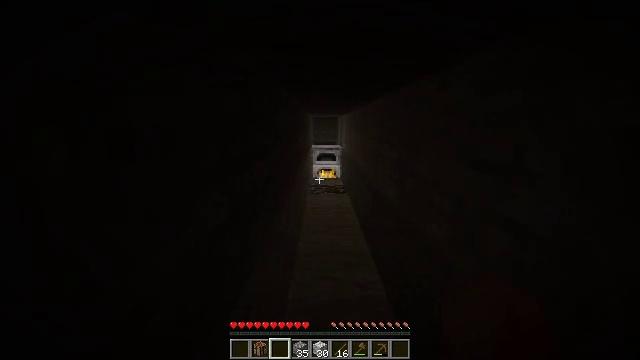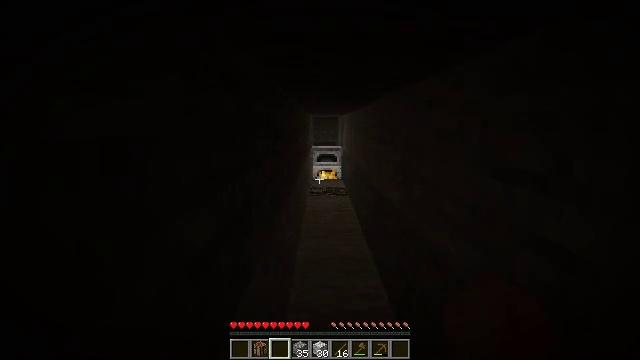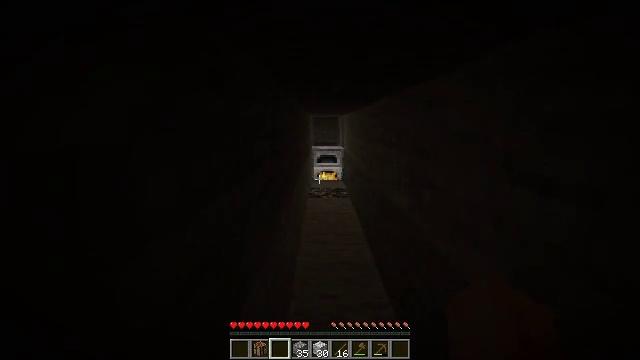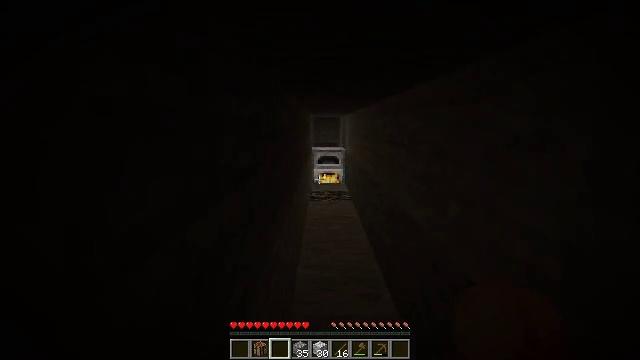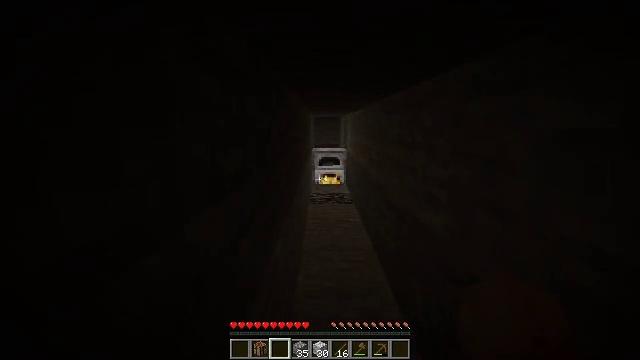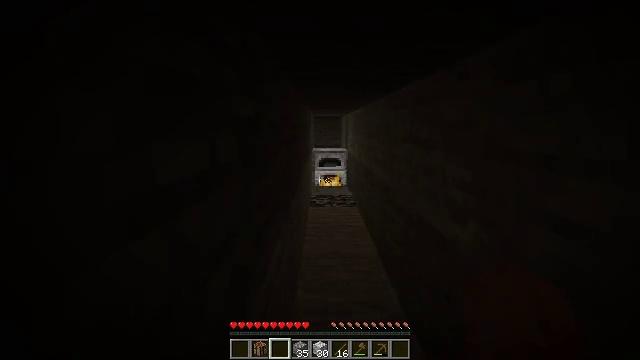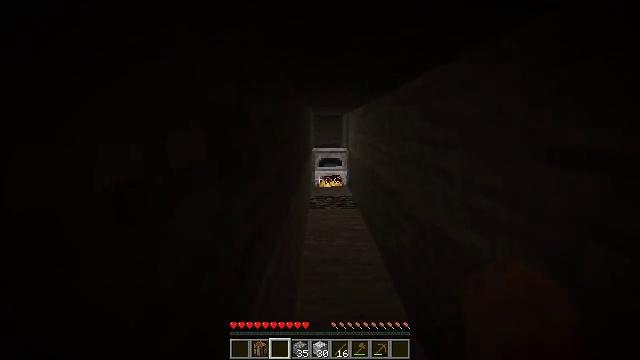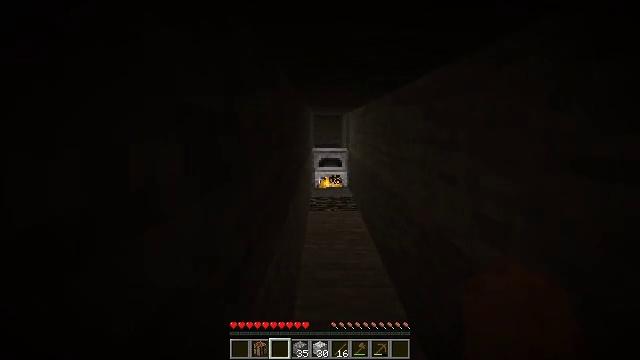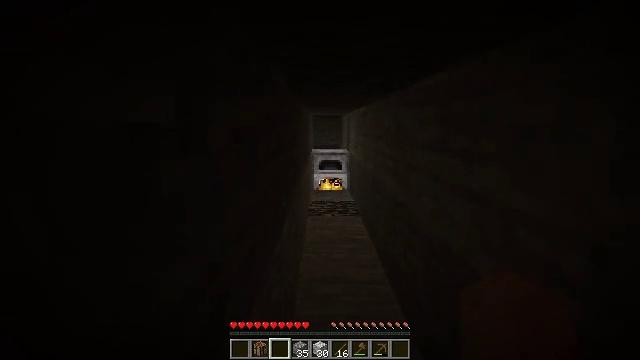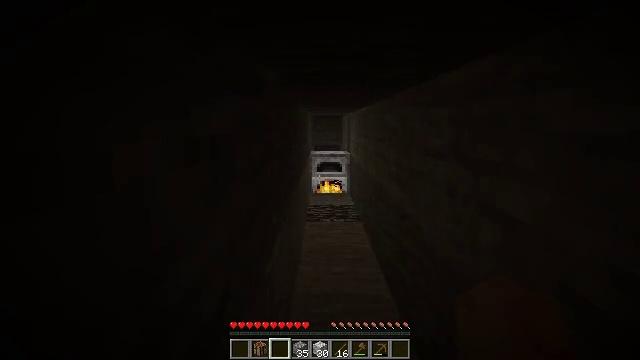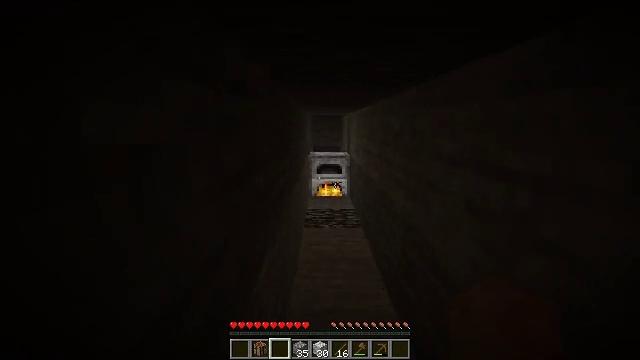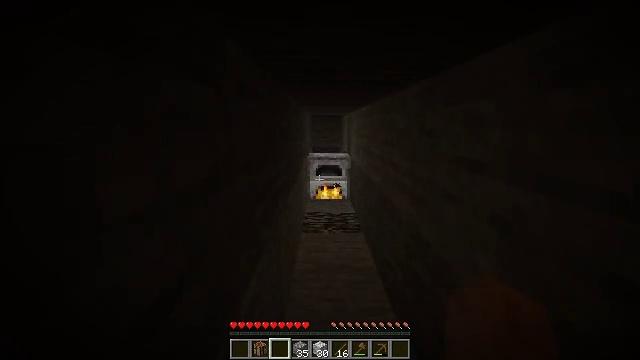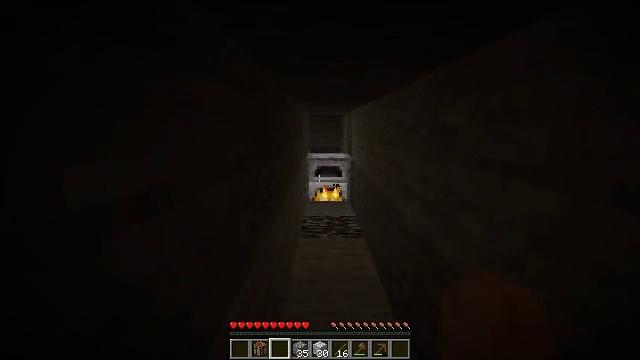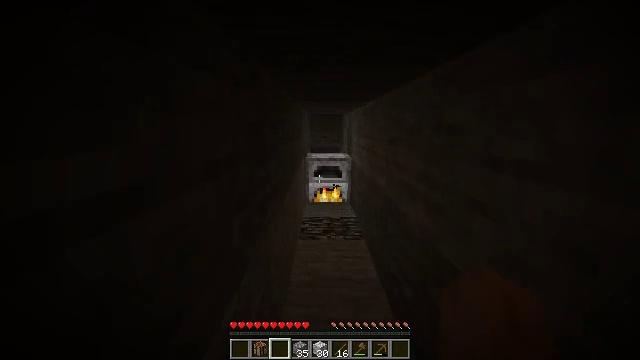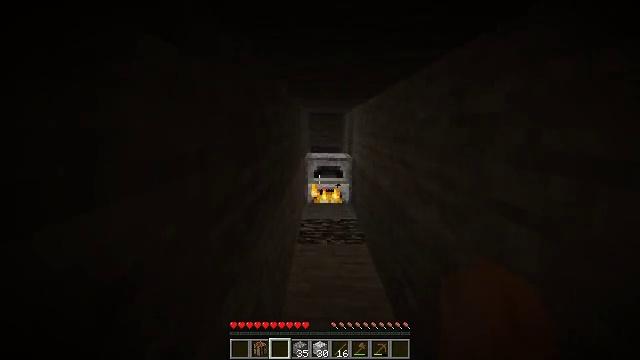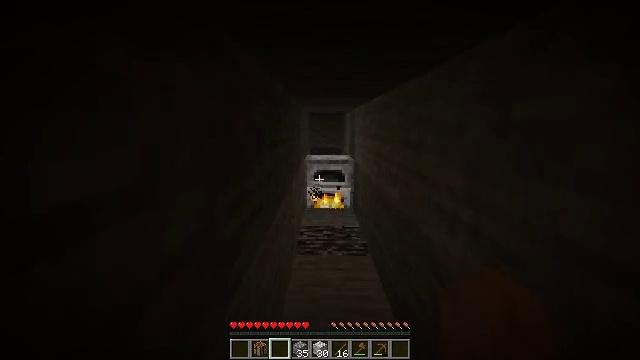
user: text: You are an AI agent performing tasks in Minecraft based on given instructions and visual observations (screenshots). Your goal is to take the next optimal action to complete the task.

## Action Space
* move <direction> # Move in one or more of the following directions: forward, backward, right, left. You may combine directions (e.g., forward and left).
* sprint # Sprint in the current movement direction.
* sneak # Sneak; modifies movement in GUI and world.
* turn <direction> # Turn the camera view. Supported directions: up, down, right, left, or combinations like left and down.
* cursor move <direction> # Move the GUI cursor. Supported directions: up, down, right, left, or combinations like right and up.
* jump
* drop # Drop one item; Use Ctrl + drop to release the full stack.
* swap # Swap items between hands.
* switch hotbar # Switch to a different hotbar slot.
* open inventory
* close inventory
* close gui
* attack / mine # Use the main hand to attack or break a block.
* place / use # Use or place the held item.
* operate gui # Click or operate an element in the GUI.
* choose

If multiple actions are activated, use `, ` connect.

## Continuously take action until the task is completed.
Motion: motion action
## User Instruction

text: Mine the furnace to collect it.
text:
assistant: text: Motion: move forward
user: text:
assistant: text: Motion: move forward
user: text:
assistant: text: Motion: move forward
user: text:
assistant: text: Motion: move forward
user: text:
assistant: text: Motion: move forward
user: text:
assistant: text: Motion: move forward
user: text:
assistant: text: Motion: move forward
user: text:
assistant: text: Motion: move forward
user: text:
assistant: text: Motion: move forward
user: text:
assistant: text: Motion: move forward
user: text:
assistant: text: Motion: move forward
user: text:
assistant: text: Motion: move forward
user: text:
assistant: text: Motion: move forward
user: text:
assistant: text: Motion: move forward
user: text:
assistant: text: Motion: move forward
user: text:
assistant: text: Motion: no_op
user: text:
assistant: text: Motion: no_op
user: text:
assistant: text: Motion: no_op
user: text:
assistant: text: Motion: turn right and up
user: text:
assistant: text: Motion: turn right and up
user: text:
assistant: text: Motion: turn right and up
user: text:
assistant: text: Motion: turn right and up
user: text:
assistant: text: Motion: turn right and up
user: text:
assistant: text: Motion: turn right and up
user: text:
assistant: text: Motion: move forward, turn right and up
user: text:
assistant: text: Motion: move forward, turn right and up
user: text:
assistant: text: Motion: move forward
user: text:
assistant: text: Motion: no_op
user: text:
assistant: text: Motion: no_op
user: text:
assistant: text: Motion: no_op